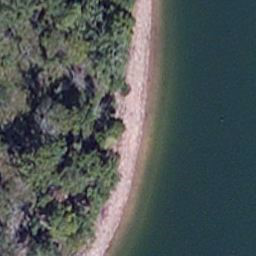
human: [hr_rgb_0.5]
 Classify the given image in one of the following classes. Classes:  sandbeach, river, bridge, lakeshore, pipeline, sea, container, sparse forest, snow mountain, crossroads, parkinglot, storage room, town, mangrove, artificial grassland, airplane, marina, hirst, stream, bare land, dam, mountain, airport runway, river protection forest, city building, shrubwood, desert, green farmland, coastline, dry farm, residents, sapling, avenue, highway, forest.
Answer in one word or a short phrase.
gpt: lakeshore